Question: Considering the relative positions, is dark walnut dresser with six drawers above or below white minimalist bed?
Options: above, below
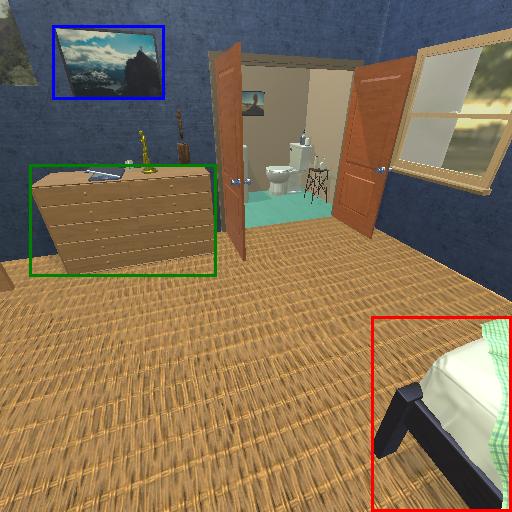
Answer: above